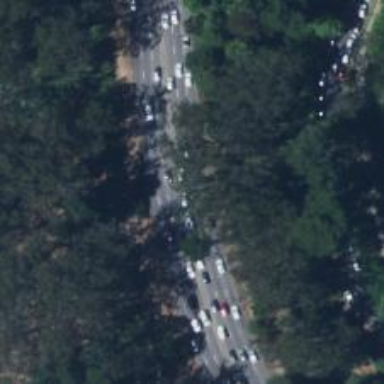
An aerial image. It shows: Trunk highway.